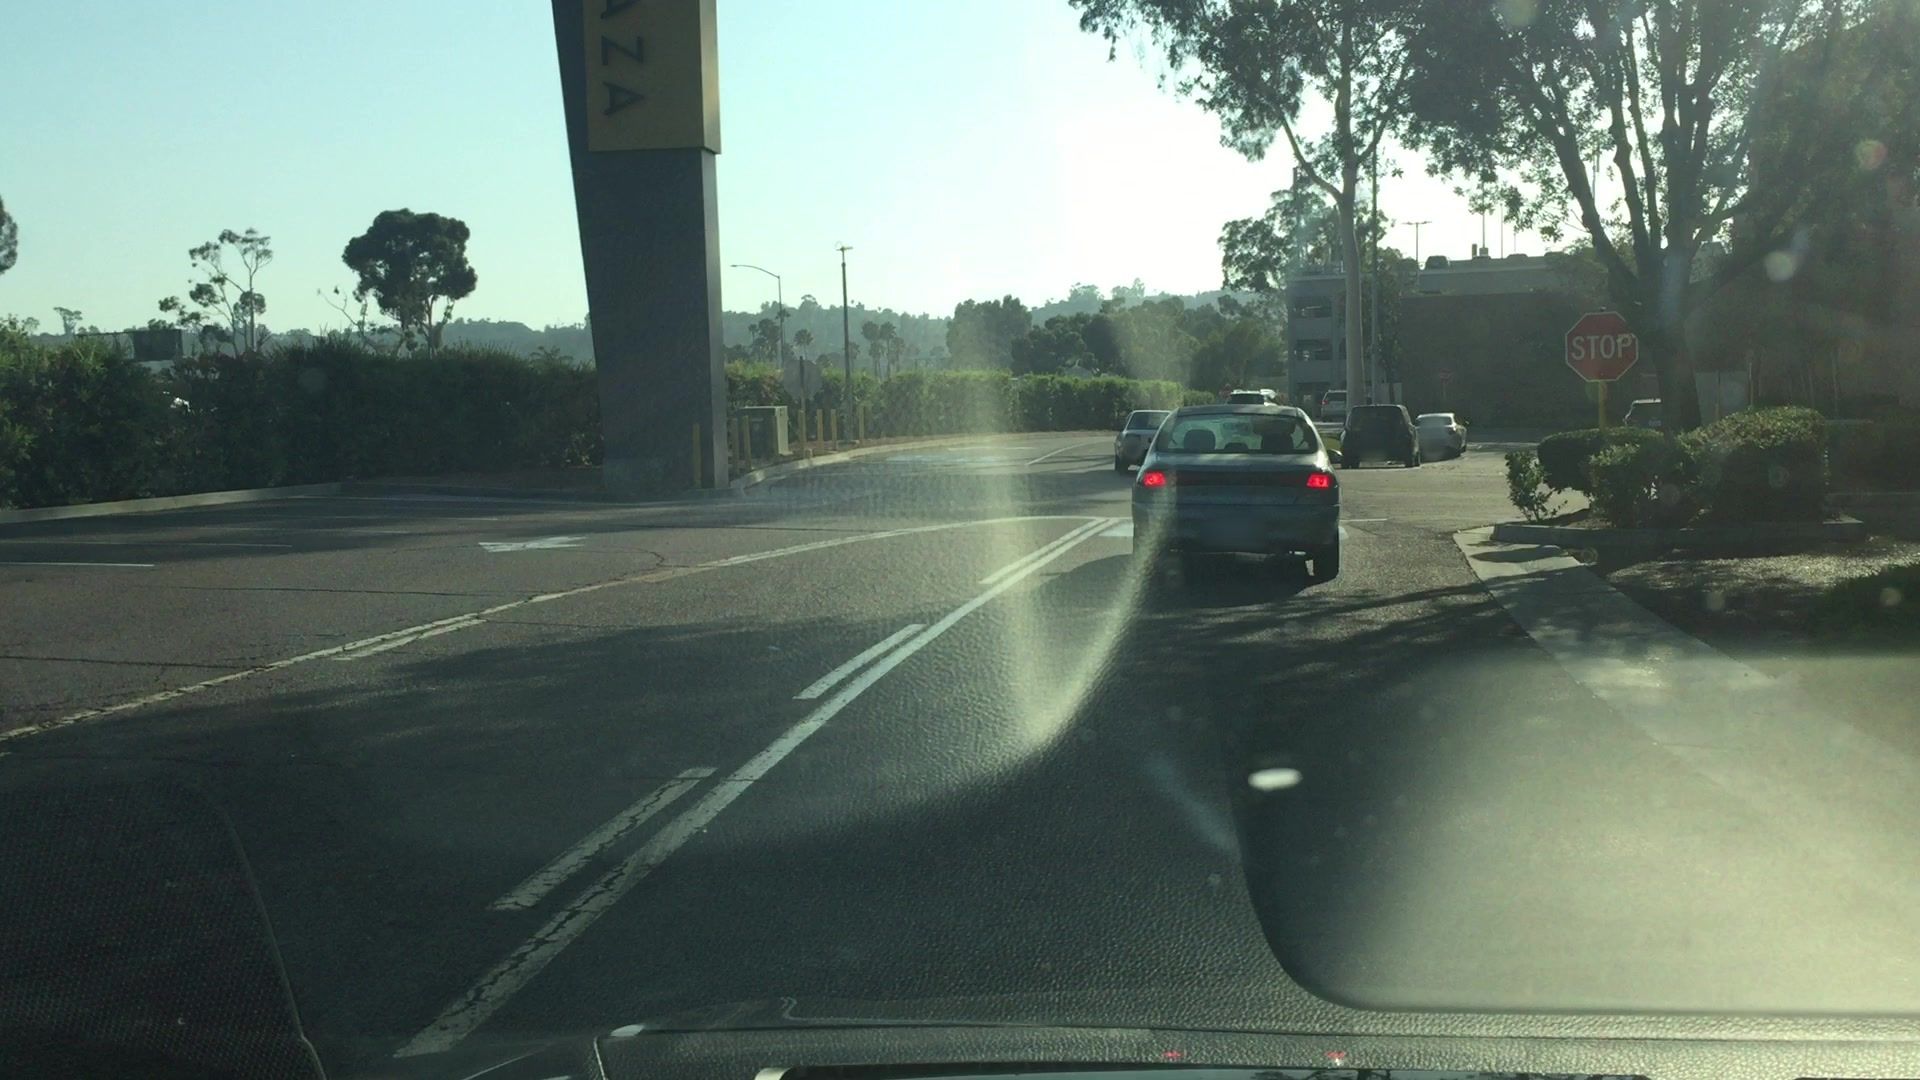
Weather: clear
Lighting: day
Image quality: slightly poor
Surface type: driving surface
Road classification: residential, service
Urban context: urban centre
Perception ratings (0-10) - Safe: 3.28, Lively: 4.85, Beautiful: 7.41, Boring: 1.81, Depressing: 3.22, Wealthy: 4.57